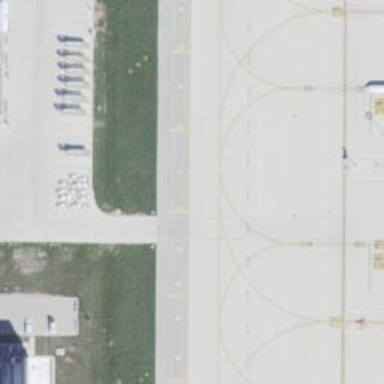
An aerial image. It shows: View of taxiway at the airport.